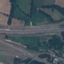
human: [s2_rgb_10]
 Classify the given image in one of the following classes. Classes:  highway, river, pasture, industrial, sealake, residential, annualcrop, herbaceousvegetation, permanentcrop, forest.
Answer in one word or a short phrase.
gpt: Highway